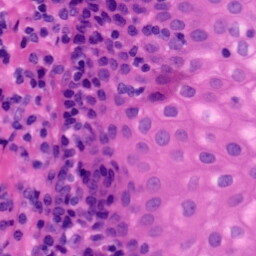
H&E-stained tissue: Tonsil